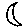
Label: moon